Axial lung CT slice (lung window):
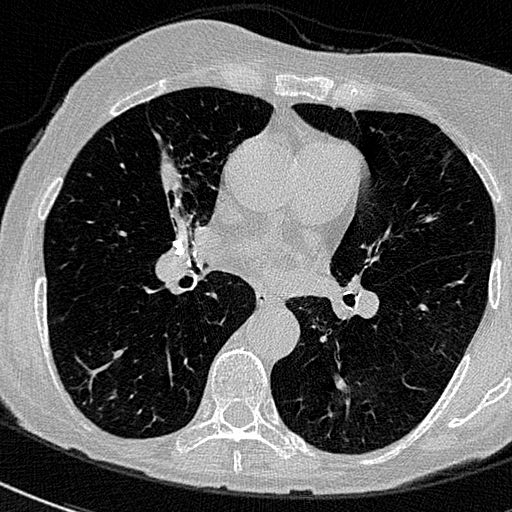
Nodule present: no